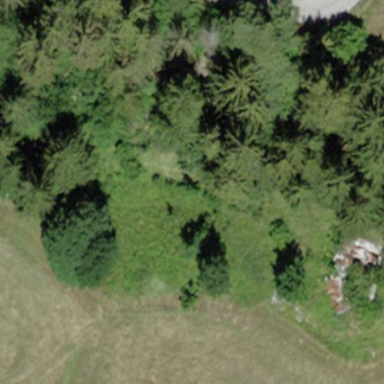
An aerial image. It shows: Forest area.